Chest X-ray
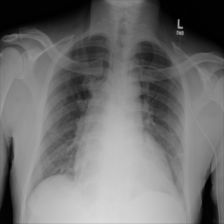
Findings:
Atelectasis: negative
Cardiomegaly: positive
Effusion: negative
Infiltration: negative
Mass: negative
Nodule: negative
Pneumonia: negative
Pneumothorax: negative
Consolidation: negative
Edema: negative
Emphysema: negative
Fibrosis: negative
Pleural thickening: negative
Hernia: negative